Field crop: tomato
Growth stage: 1
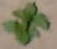
Species: solanum